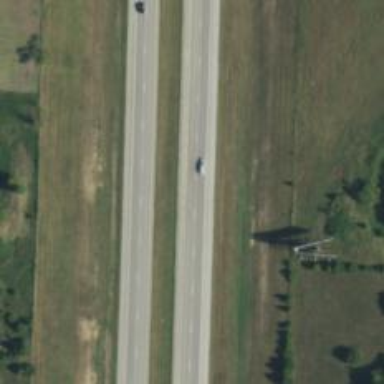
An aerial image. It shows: Trunk highway.